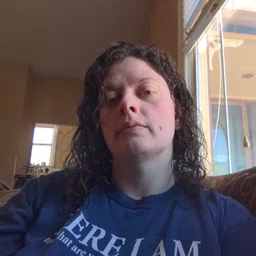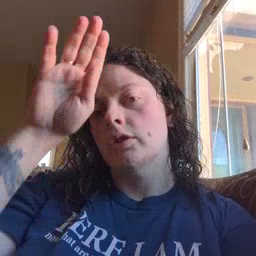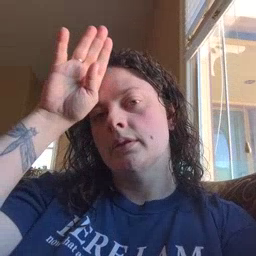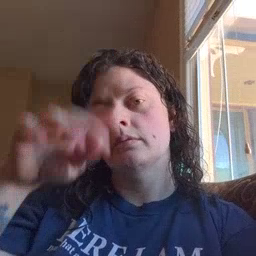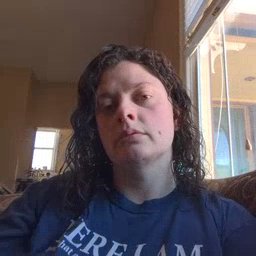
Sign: fireman